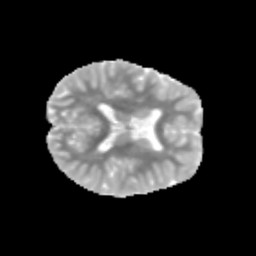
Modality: MD
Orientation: axial
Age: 9
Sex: male
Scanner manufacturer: siemens
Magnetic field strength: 3 T
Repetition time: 3.8 s
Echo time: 0.07 s